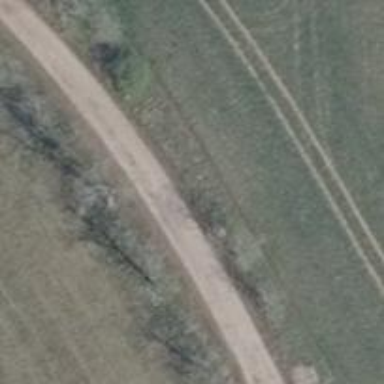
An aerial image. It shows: Unclassified road with asphalt surface that serves as bicycle path.